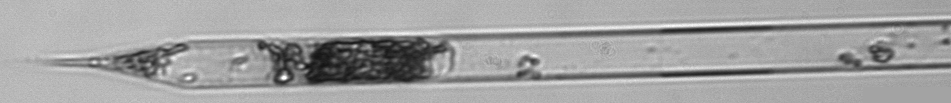
Label: Rhizosolenia